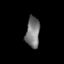
Tissue: lung
Cell type: Myeloid cells
Senescence score: 0.2298
Nuclear area (px): 417
Mean DAPI intensity: 119.753